Field crop: maize
Growth stage: 2
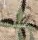
Species: atriplex